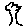
Label: tree